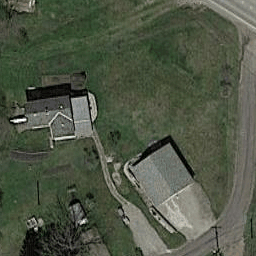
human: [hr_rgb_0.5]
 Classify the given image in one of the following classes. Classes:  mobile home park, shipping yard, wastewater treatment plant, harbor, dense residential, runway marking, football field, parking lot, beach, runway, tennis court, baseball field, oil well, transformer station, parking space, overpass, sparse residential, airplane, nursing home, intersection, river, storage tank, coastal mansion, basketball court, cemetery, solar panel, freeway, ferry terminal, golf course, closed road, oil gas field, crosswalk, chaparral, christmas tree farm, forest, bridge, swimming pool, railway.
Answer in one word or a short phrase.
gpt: sparse residential